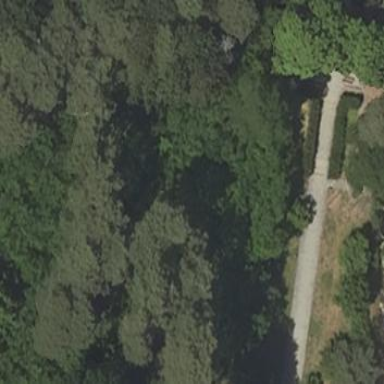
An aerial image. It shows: Mixed leaf woodland.